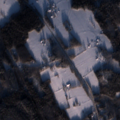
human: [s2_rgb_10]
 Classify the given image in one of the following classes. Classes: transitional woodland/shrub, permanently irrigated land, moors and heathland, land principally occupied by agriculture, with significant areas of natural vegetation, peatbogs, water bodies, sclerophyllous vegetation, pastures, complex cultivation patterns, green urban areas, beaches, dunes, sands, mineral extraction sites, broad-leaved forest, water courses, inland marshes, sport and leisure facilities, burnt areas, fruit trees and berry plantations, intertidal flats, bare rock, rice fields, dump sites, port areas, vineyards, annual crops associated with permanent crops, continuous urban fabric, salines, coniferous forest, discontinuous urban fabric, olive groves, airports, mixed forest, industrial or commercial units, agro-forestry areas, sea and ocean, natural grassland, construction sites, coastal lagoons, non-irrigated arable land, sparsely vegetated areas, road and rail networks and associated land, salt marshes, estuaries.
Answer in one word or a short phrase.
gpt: land principally occupied by agriculture, with significant areas of natural vegetation, broad-leaved forest, mixed forest